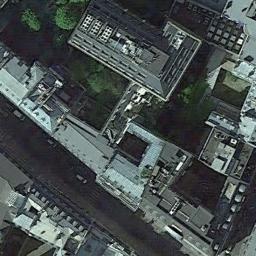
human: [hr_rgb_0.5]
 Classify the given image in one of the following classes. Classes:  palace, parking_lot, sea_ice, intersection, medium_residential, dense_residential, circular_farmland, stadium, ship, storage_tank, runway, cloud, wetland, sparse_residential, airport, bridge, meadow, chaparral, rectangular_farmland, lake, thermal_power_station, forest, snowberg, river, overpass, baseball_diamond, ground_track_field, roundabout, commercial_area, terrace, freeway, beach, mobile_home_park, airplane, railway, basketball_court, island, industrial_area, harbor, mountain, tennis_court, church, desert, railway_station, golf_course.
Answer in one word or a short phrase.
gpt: commercial_area